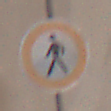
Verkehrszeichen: VerbotFussgaenger
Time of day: Midday
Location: Outdoor (Urban)
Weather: PartlyCloudy
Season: NotSpecified
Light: Natural